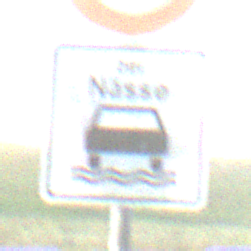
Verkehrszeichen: BeiNaesse
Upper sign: Geschwindigkeit120
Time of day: Night
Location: Outdoor (Nature)
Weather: Clear
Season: NotSpecified
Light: Natural